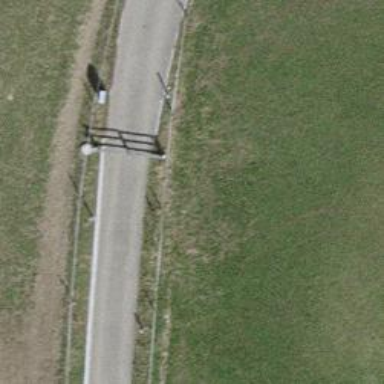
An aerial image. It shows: Gate.